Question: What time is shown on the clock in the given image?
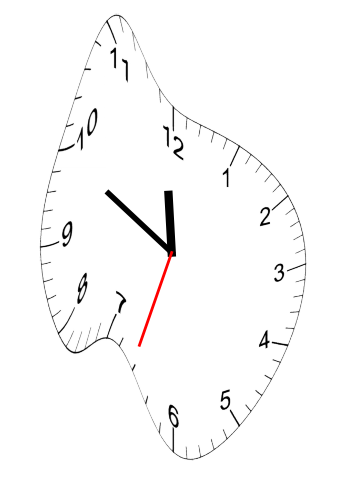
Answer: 11:49:33